Question: Alright, I know HOW to do but It's doing something weird.
I am trying to get the correct X Y coords for a 'JMenu' to appear. I've found a way but it's only a hack. All the right-clicking takes place on the 'JList', for now until I add character panel, so let's say you right-click near the top-left. You expect the Y coord to be around 40~ pixels and the Y coord to be around 100~ pixels right? Because you're clicking on the near left where the 'JList' is. Wrong. The x y coords count from the top left of the 'JList' when I want it to count from the top left of the WHOLE application. :S
So, what did I do? Since the Y coord is correct, I added 512 pixels to the X coord so it's always in the JList. Like so:
'''
int newMouseX = 512+e.getX();
popup.show(tileOffline.this, newMouseX, e.getY()); // show item at mouse
'''
However, as you can tell I will not be right-clicking in the 'JList' forever.
How can I make it so I get the exact X Y coords of the mouse from the WHOLE applet?
Here's a pic to describe the situation WITHOUT the 512 hack:

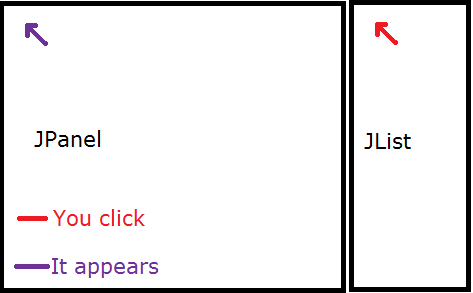
Answer: I wonder if you're making this harder than it needs to be. The popup menu will position itself relative to the component you pass into the show method (<URL>. You should just be able to show the popupmenu doing something like this in order to get it to show at the correct location:
'''
popup.show(myJList, e.getX(), e.getY());
'''